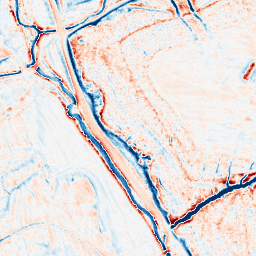
Category: edge_preserving
Decomposition family: anisotropic_diffusion
Decomposition parameters: iterations: 20
kappa: 10
gamma: 0.2
Upsampling method: quadratic
Upsampling parameters: scale: 8
Upsampling scale: 8